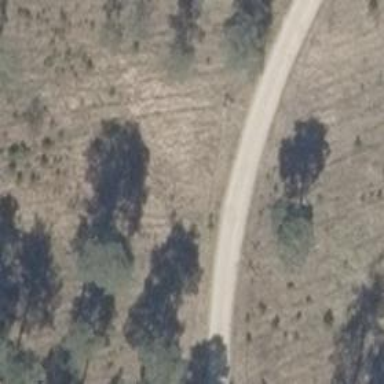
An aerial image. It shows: Service road with gravel surface.